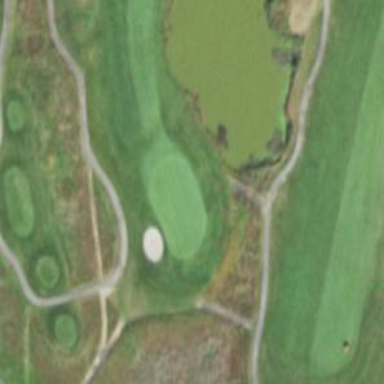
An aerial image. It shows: View of golf hole.